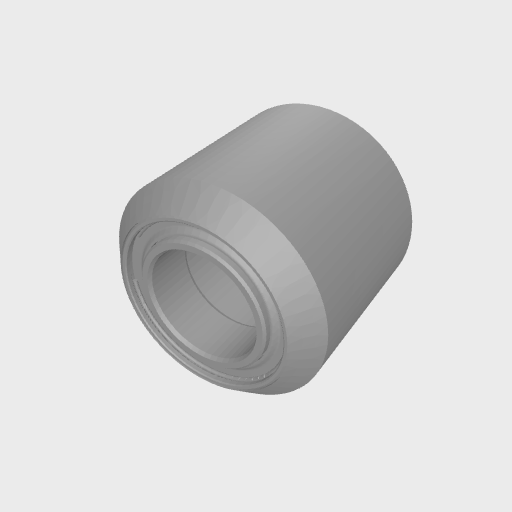
Part: VWheel